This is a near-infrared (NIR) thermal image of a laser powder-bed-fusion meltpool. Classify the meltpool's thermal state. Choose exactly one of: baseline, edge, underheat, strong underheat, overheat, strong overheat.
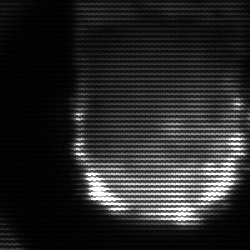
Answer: baseline